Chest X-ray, AP view. Patient: 8 years old, sex M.
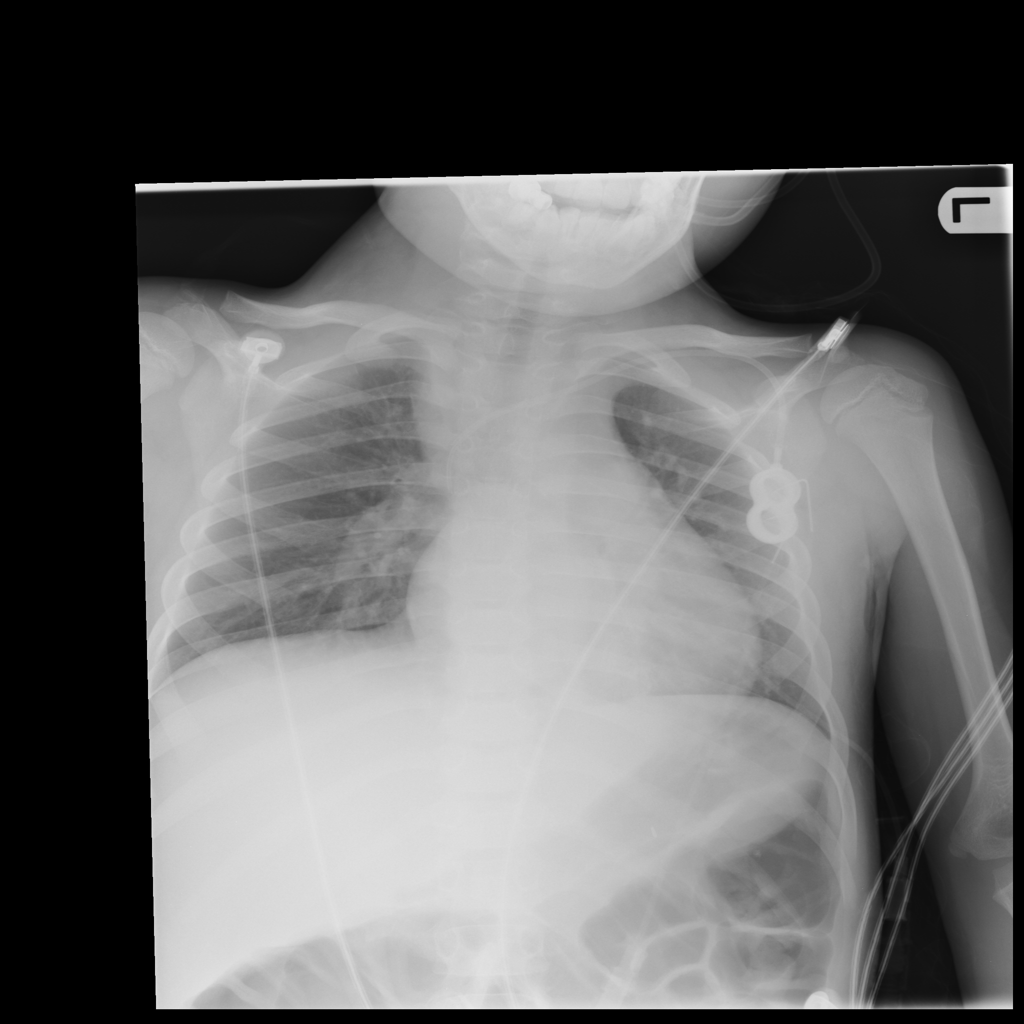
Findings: No Finding